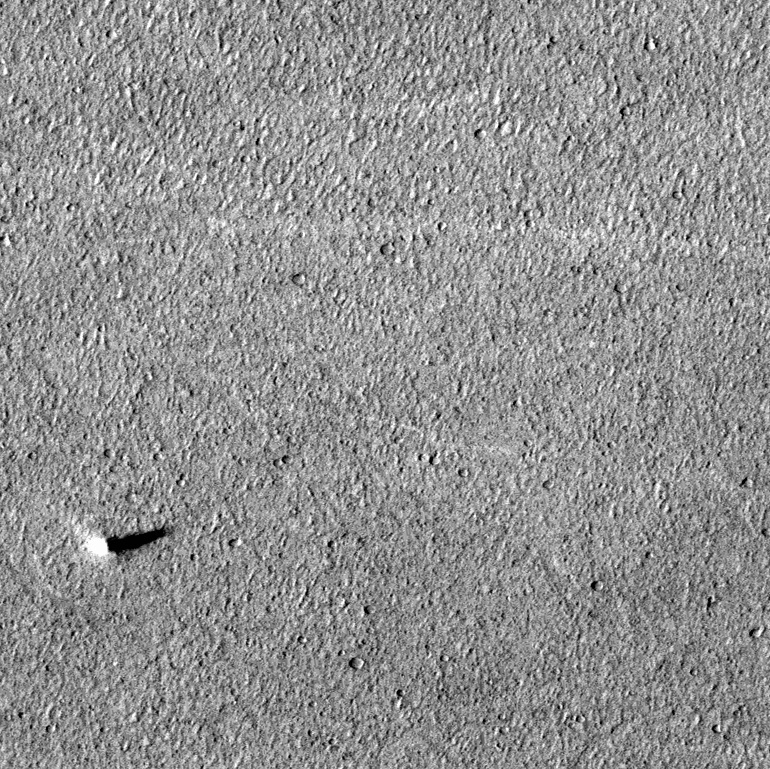
Label: dustdevil